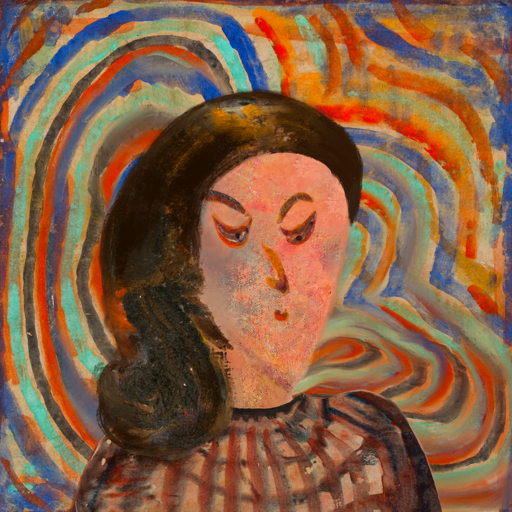
Background: Sisters, Head And Neck Side: Irani, Face Side: Hypocrite, Bust: Orphan, Hair Side: Gypsy_Queen, Head Accessory: Blank, Second Necklace: Blank, Necklace: Blank, Baby: Blank